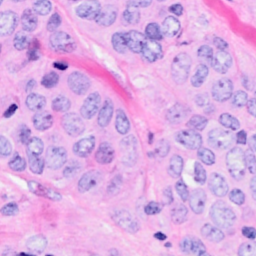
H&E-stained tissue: Breast